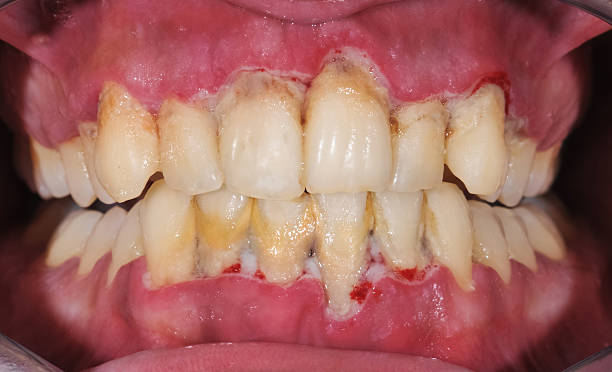
Condition: Tooth Discoloration